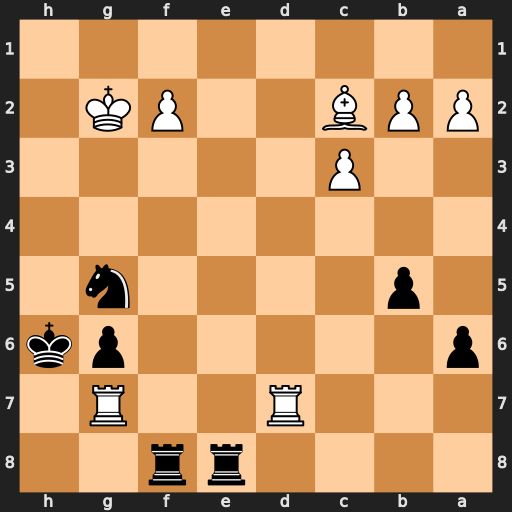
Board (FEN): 4rr2/3R2R1/p5pk/1p4n1/8/2P5/PPB2PK1/8
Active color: b
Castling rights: -
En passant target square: -
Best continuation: Re2 Rxg6+ Kh5 Rxg5+ Kxg5